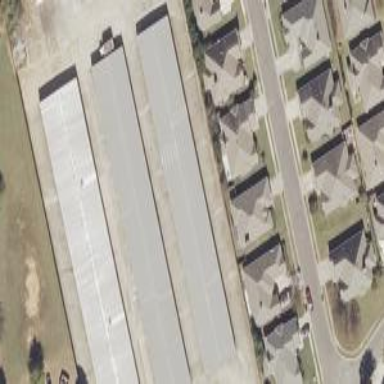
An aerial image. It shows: Group of garages.